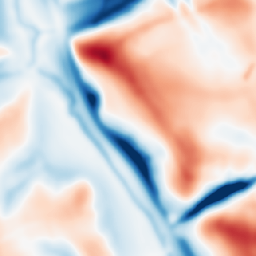
Category: multiscale
Decomposition family: dog
Decomposition parameters: sigma_low: 3
sigma_high: 20
Upsampling method: area
Upsampling parameters: scale: 8
Upsampling scale: 8